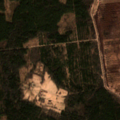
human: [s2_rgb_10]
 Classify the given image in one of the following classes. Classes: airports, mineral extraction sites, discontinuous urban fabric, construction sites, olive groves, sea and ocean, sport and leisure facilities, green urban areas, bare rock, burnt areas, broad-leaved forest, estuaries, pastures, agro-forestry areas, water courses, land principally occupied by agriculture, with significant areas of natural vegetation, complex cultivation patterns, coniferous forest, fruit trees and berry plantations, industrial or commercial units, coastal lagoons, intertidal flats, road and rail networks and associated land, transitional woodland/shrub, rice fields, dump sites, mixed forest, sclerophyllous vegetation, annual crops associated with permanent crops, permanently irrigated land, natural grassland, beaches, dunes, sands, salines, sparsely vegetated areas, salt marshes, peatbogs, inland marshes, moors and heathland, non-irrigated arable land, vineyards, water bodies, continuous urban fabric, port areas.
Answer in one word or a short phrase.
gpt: land principally occupied by agriculture, with significant areas of natural vegetation, coniferous forest, mixed forest, transitional woodland/shrub, peatbogs